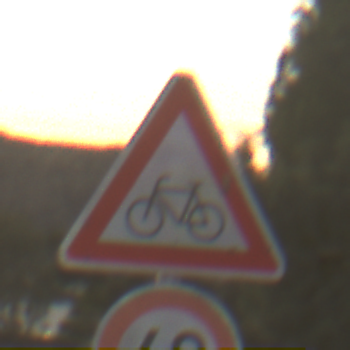
Verkehrszeichen: RadverkehrRechts
Zusatzzeichen unten: Geschwindigkeit60
Umgebung: Outdoor, RoadRail
Tageszeit: SunriseSunset
Wetter: PartlyCloudy
Licht: Natural
Jahreszeit: NotSpecified
Kontrast: LowContrast